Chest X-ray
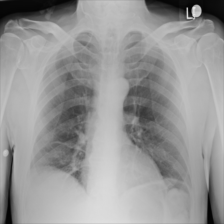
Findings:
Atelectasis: positive
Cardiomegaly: negative
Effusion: negative
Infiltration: negative
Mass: negative
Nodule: negative
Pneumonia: negative
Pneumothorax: negative
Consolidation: negative
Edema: negative
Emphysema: negative
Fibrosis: negative
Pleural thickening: negative
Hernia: negative